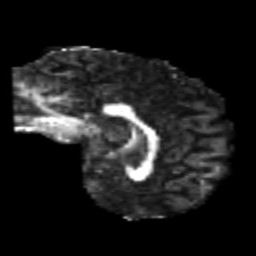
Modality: FA
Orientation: sagittal
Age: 23
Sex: male
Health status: healthy
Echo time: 0.074 s